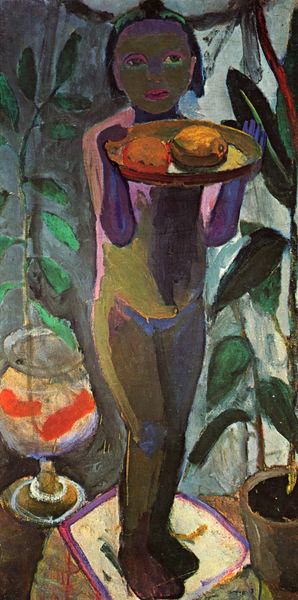
Titel: Kinderakt mit Goldfischglas
Künstler: Paula Modersohn-Becker
Standort: München
Institution: Neue Pinakothek
Schlagwörter: akt, blau, blätter, dunkel, gemälde, nackt, schatten, wasser, weiß, grün, mädchen, ocker, äste, blumen, braun, frau, glas, grau, orange, raum, schwarz, türkis, zimmer, blick, obst, rot, beige, expressionismus, augen, dienerin, mensch, schale, stehen, tablett, teller, tragen, portrait, porträt, erde, zweige, haare, kelch, kind, blatt, pflanze, pflanzen, rosa, frucht, früchte, skulptur, statue, apfel, blumentopf, orangen, topf, farbig, lila, violett, primitivismus, schemel, essen, monet, bauch, podest, exotisch, gauguin, töpfe, nacktheit, afrikanerin, farbige, schwarze, südsee, gefäß, paul, aquarium, topfpflanze, servieren, gaugin, sklavin, zitrone, zitronen, fische, zitrusfrüchte, goldfische, verre, enfant, fille, holzskulptur, goldfisch, poisson, plante, plantes, zimmerpflanzen, fruits, negerin, einblatt, hawaii, gummibaum, moderson, flanzen, oldfische, frau mit kokosnüssen, #zitrone, tüpfe, badeanzgu, mädchen und goldfische, goldfischglas, gummibäume, poison, poissons rouges